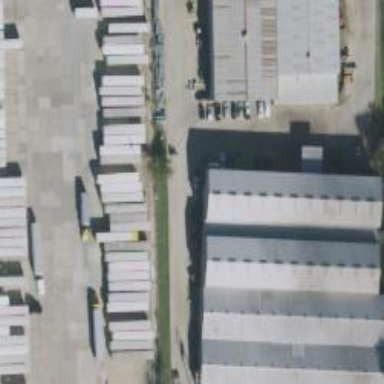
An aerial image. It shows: Warehouse building.